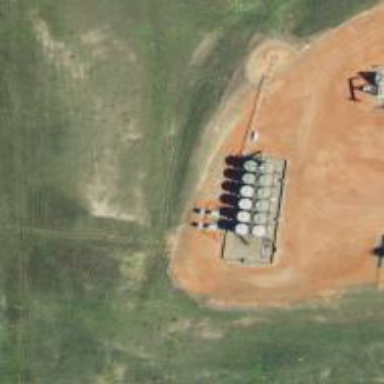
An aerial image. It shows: Storage tank that is man-made.